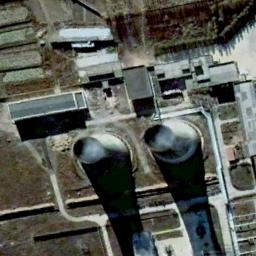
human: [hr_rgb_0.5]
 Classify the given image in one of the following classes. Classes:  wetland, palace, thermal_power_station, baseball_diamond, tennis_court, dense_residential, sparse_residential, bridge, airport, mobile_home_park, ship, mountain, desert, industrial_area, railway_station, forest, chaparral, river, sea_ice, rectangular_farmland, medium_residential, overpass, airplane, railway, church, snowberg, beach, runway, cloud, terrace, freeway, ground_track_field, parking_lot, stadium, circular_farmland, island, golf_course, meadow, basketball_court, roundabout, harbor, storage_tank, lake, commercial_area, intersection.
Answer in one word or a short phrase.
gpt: thermal_power_station